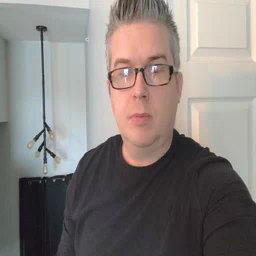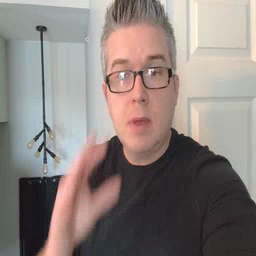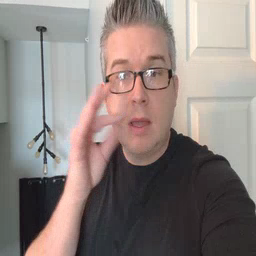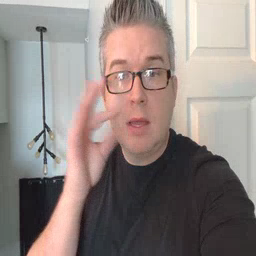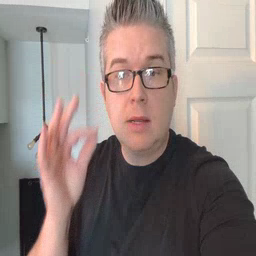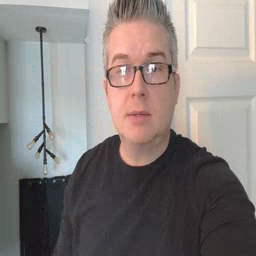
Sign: cat